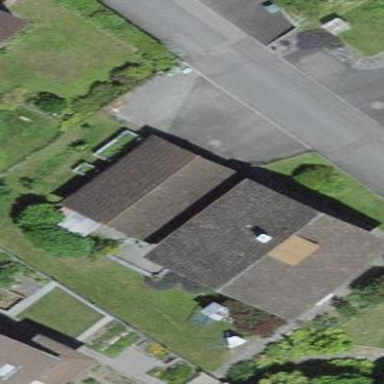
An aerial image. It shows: Garage.